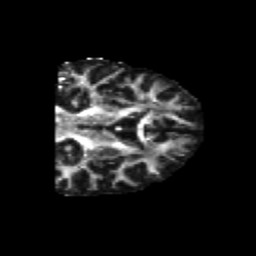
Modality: FA
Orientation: coronal
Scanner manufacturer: siemens
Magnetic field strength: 3 T
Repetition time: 6.8 s
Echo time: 0.093 s